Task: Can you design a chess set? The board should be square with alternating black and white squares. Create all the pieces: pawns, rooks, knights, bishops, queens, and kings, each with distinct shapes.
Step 1992:
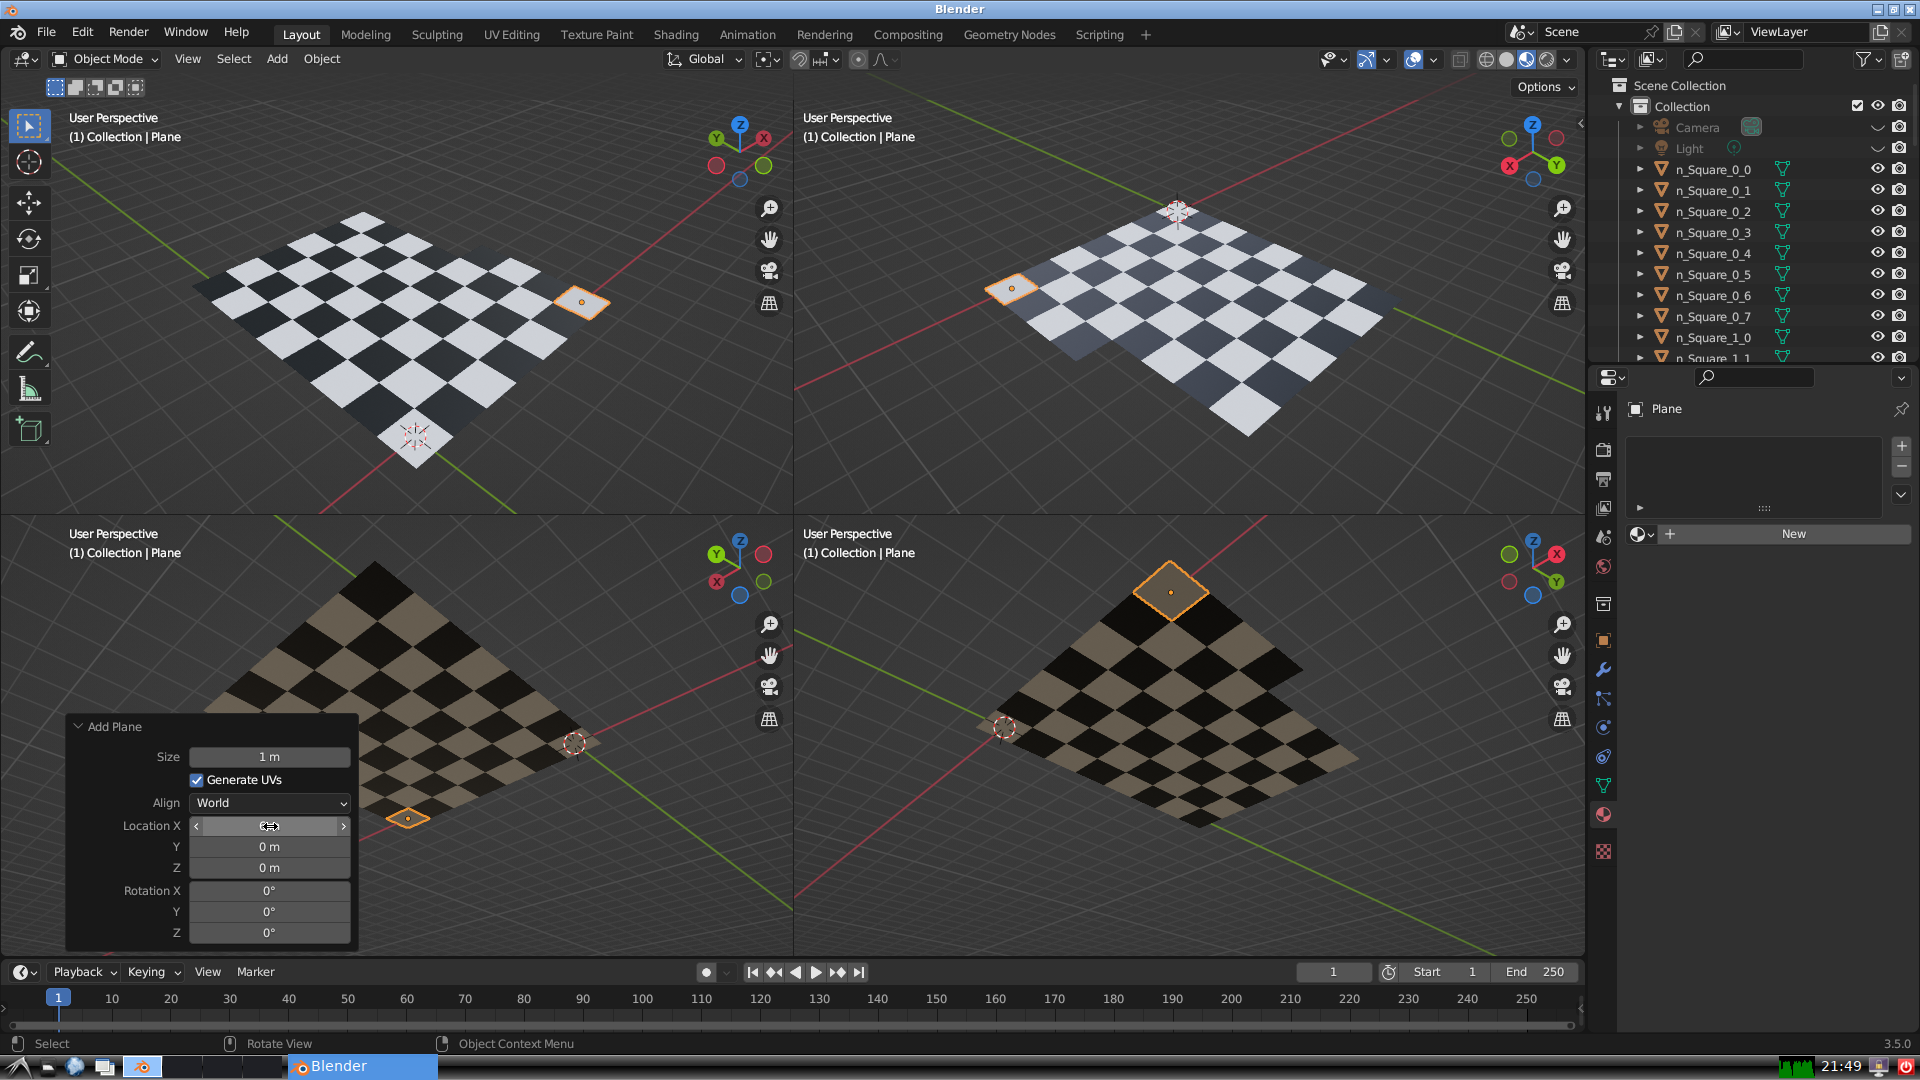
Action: {"mouse_move": [270, 846]}